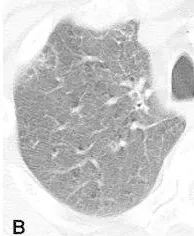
The progressive multiple lung shadows were detected with chest CT. , on the 2nd hospital day.
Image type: radiology (ct)